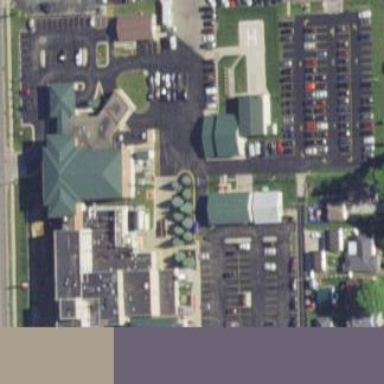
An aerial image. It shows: Healthcare facility identified as hospital.